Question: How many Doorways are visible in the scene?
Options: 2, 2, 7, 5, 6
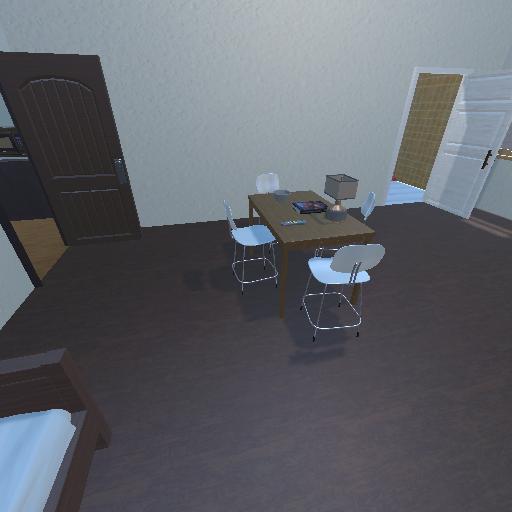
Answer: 2